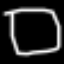
Label: square